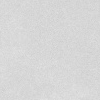
Atmospheric dust classification: dusty